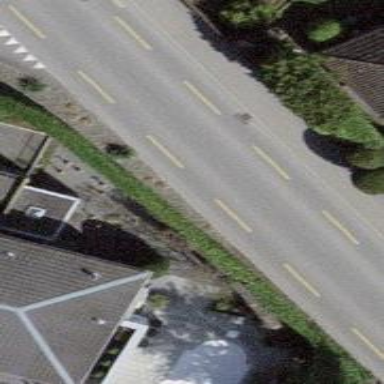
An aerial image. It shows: Tertiary road with asphalt surface and cycle lane.